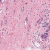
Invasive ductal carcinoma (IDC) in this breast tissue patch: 0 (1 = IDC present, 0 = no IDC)